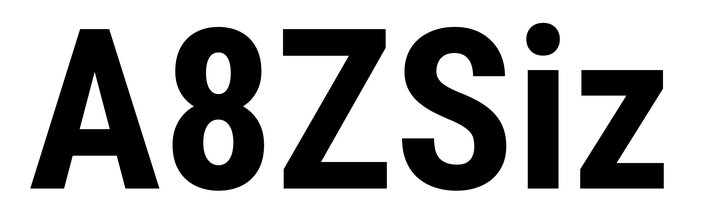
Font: Roboto_Condensed_Bold